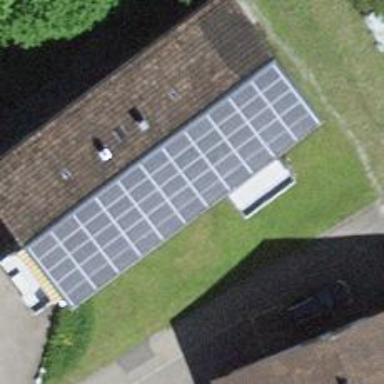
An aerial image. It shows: Solar power generator utilizing photovoltaic technology with solar photovoltaic panels.